Question: I have generated a strongly-type view from a model class that I have created from scratch. I have used the 'List' as the scaffold template. The error appears at the 'foreach' line with the 'model' object.
'''
@model IEnumerable<HockeyPoolStats.Models.Player>
@{
ViewBag.Title = "Index";
}
@foreach (var item in Model) {
<tr>
<td>
@Html.DisplayFor(modelItem => item.Team_Id)
</td>
<td>
@Html.DisplayFor(modelItem => item.Rank)
</td>
<td>
@Html.DisplayFor(modelItem => item.PlayerName)
</td>
<td>
@Html.DisplayFor(modelItem => item.PlayerTeam)
</td>
[...]
'''
'''
public class PlayerController : Controller
{
private HockeyPoolStatsDB _db = new HockeyPoolStatsDB();
//
// GET: /Player/
public ActionResult Index()
{
Player _player = new Player();
_db.Players.Add(_player);
var model = _db.Players;
return View(model);
}
}
'''
'''
public class HockeyPoolStatsDB : DbContext
{
public DbSet<Player> Players { get; set; }
public DbSet<Team> Teams { get; set; }
public DbSet<Goalie> Goalies { get; set; }
}
'''
I don't understand why 'model' is null. This means that the controller isn't passing the model to the view correctly?

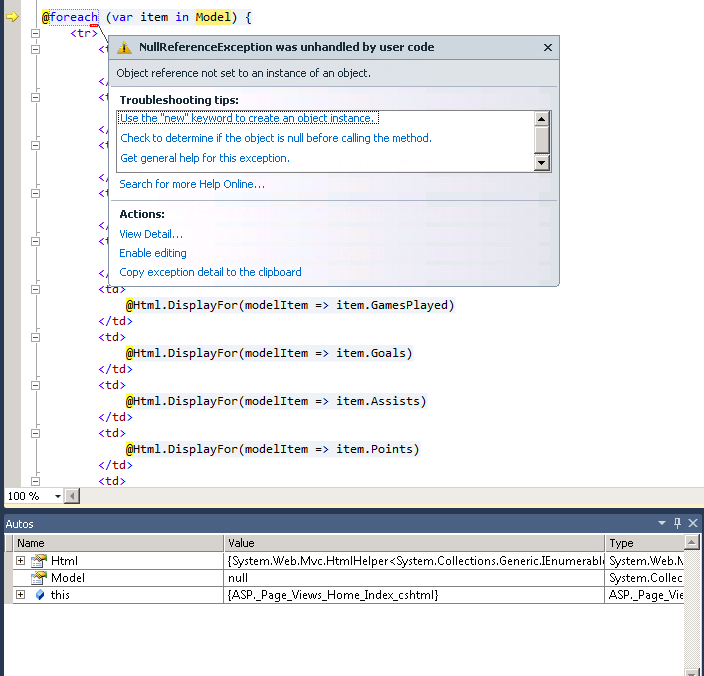
Answer: It more likely means that '_db.Players' is returning null.
Set a breakpoint and step through it and verify that '_db.Players' is actually returning a list of players.